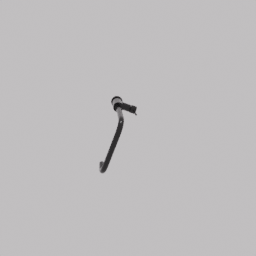
Label: appliances